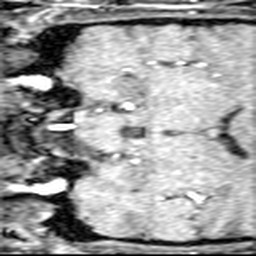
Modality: angio
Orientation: coronal
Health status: ill
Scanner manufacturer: siemens
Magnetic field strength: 1.5 T
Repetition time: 0.039 s
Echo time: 0.00502 s